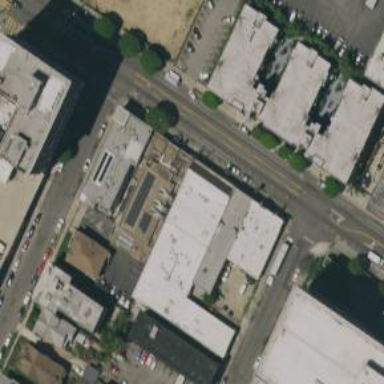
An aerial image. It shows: Retail building.